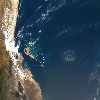
Label: water